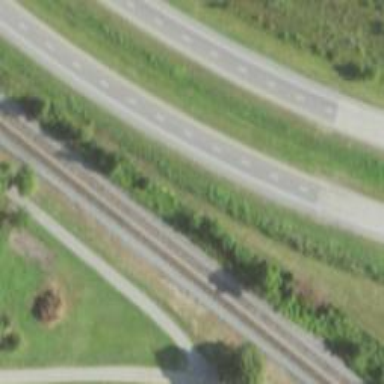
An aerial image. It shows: Railway siding with rails.